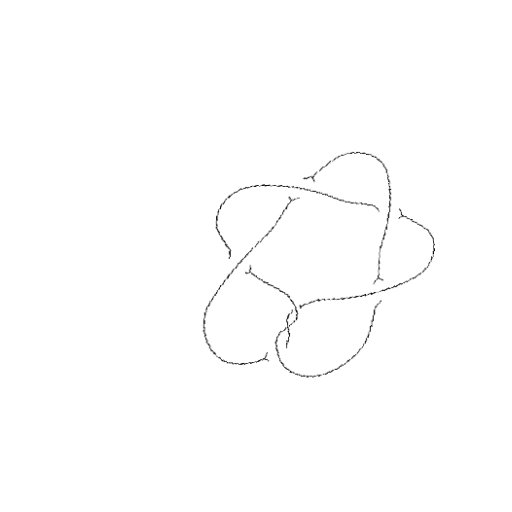
Crossing number: 7